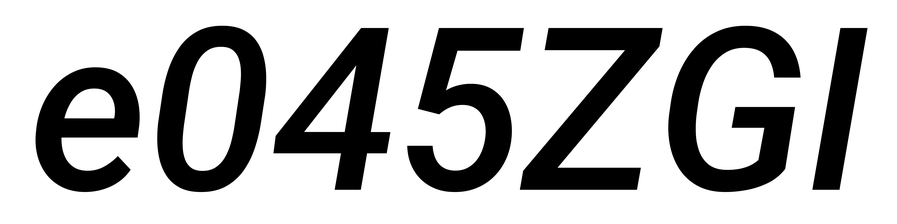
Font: Roboto-Italic_Medium_Italic